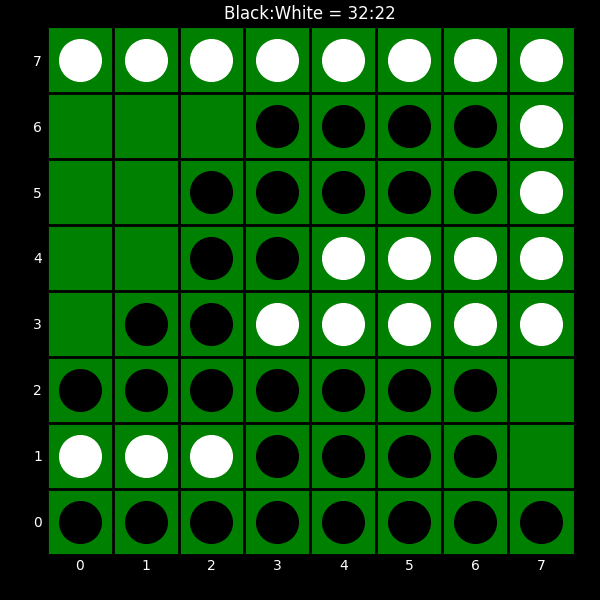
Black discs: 32
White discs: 22